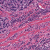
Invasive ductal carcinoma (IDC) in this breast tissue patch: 1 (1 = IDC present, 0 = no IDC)